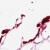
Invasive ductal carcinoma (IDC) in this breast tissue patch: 0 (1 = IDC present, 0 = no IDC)